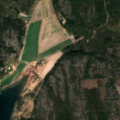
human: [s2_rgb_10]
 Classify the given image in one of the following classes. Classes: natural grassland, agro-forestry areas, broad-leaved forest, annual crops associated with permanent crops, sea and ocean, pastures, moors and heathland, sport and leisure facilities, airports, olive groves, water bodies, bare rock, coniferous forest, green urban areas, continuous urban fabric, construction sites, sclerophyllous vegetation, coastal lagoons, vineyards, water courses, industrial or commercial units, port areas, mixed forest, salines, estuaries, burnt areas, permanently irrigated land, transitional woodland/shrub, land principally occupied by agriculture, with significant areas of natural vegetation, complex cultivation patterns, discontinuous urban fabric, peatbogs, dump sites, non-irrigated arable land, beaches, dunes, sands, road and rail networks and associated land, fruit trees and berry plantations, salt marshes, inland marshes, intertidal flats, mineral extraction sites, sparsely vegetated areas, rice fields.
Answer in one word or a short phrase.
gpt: non-irrigated arable land, coniferous forest, mixed forest, transitional woodland/shrub, sea and ocean